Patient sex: M
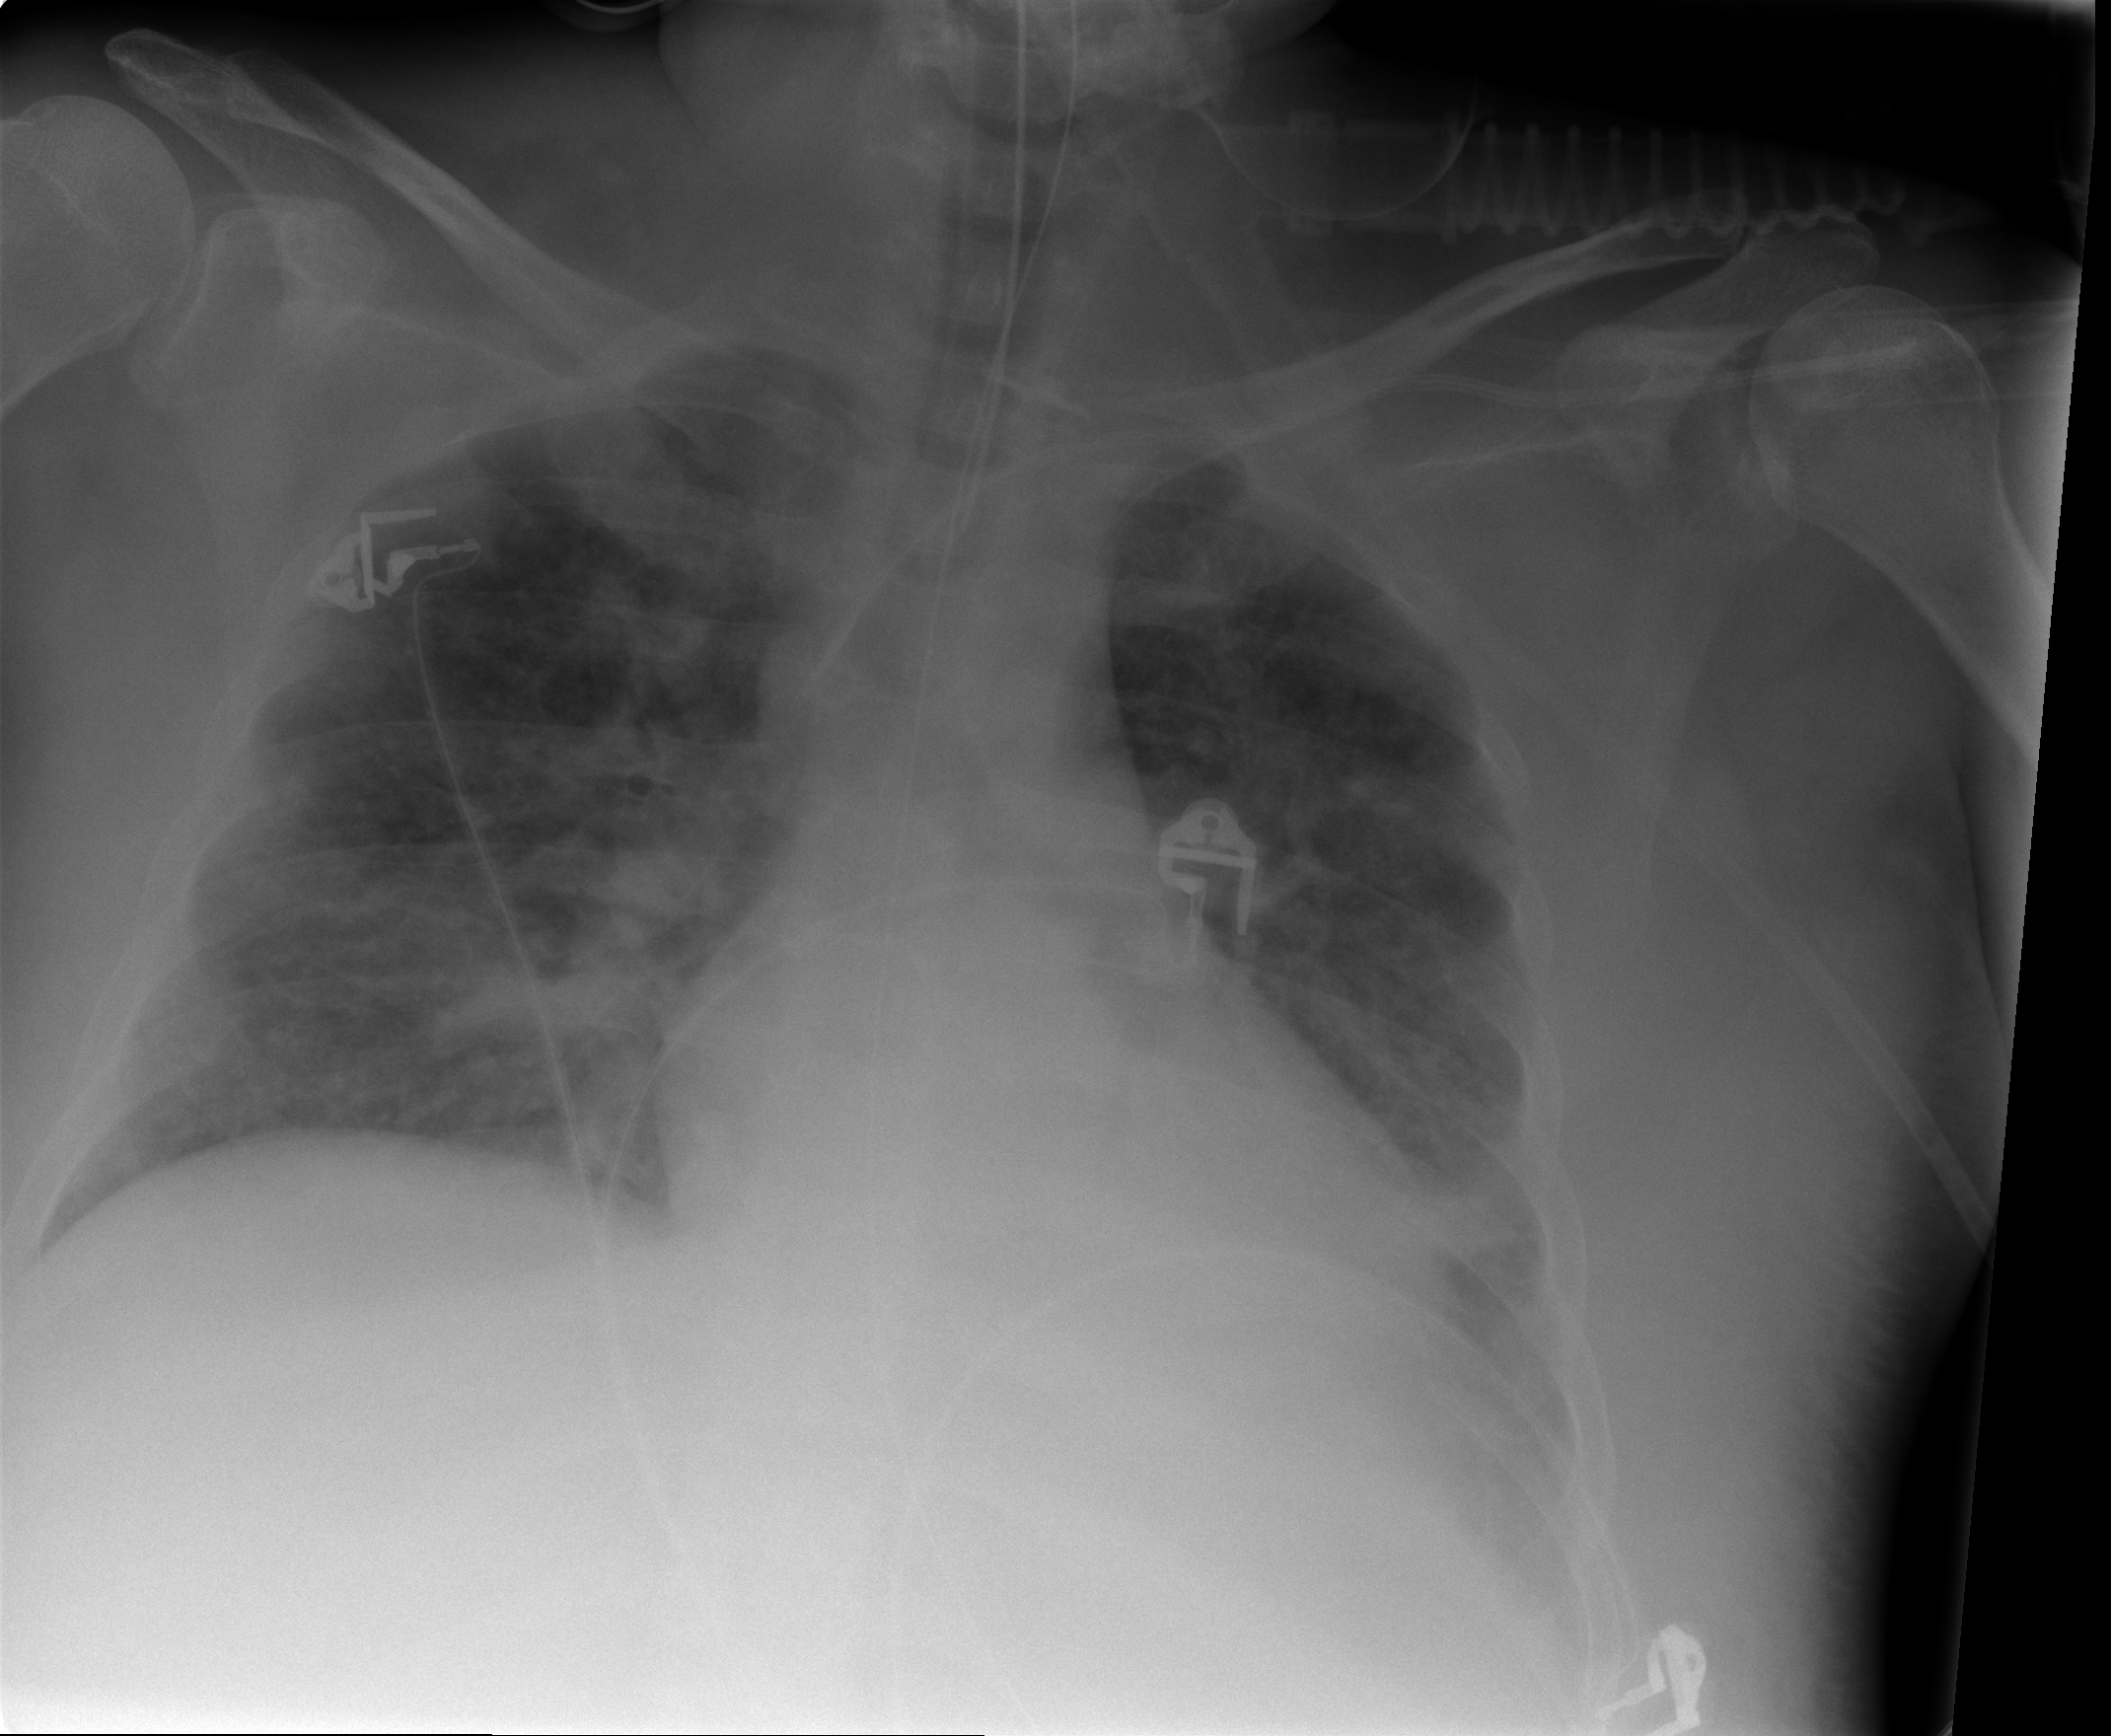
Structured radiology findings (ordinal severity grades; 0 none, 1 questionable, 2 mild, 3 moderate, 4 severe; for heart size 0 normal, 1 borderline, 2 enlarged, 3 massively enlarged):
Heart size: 0
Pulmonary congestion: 2
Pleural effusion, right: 0
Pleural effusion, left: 1
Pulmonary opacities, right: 2
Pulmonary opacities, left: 2
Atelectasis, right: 2
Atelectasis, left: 2